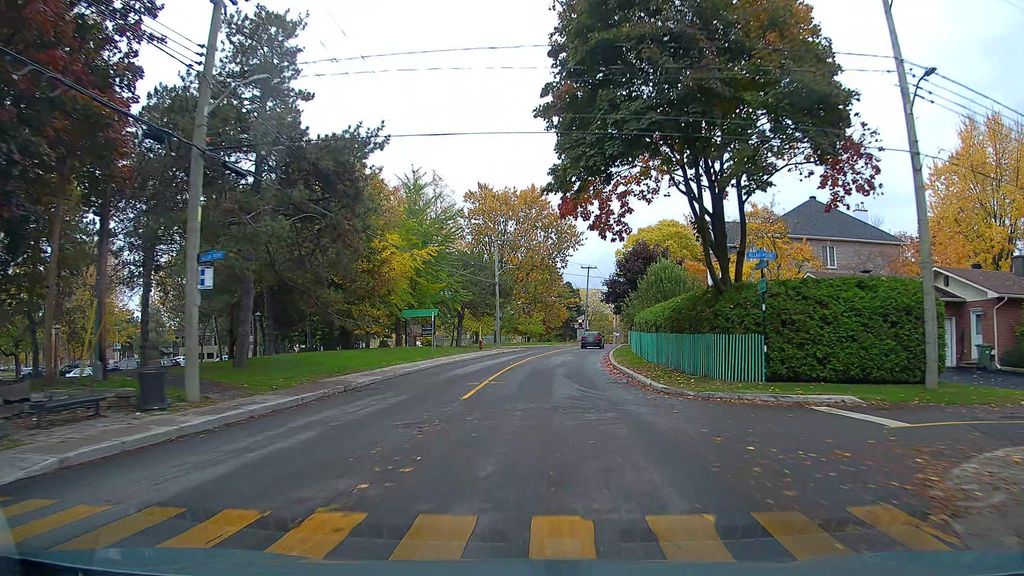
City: montreal